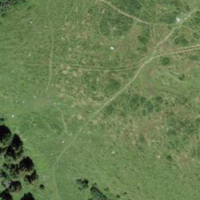
EUNIS habitat code: 23
Species observed at this site:
Rumex obtusifolius
Urtica dioica
Rumex alpinus
Silene dioica
Achillea millefolium